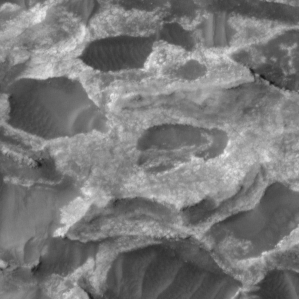
Label: non_frost